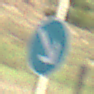
Verkehrszeichen: VorgeschriebeneVorbeifahrtRechts
Umgebung: Outdoor, Nature
Tageszeit: Midday
Wetter: PartlyCloudy
Licht: Natural
Jahreszeit: Autumn
Kontrast: HighContrast